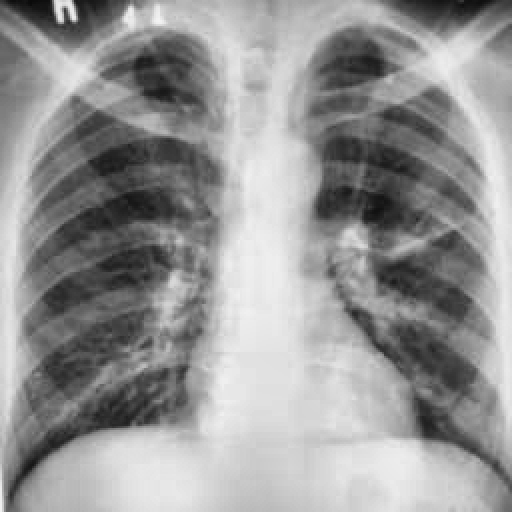
Finding: TUBERCULOSIS